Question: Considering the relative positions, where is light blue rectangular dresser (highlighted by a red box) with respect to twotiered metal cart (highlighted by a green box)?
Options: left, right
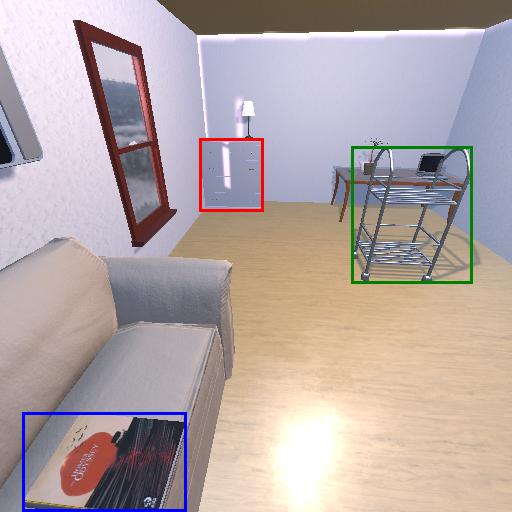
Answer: left